Interaction volume radius: 10 \u00c5
Interaction volume height: 10 \u00c5
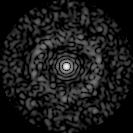
Disorder parameter: 0.8353